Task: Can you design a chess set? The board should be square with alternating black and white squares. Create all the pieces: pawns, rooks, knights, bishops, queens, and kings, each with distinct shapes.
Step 3049:
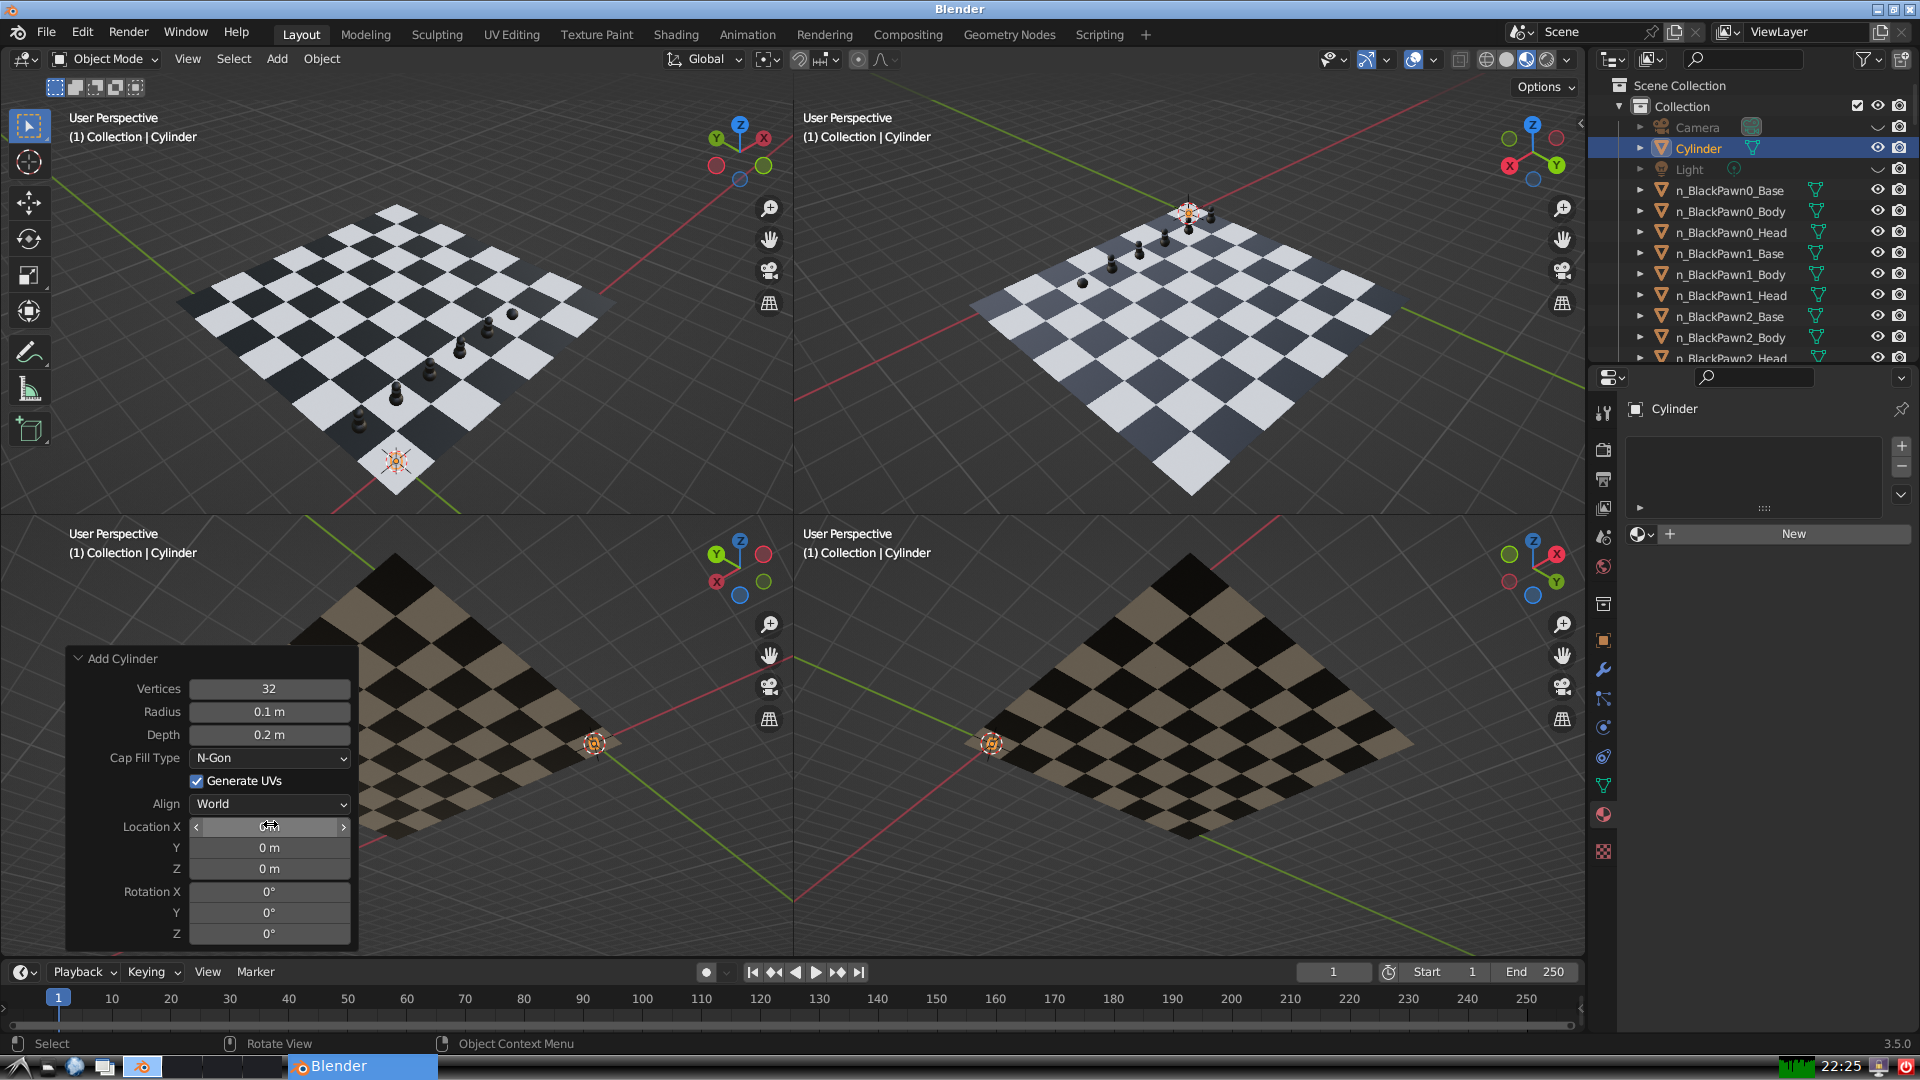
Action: click: no